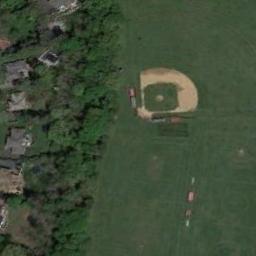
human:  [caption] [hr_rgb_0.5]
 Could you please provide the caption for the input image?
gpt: A baseball diamond on the lawn with some trees and the residential area beside .

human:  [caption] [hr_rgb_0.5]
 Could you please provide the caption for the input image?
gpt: A baseball diamond is in the middle of grass next to many trees .

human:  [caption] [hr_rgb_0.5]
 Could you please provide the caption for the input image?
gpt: There is a baseball diamond in the grass surrounded by the houses and forests .

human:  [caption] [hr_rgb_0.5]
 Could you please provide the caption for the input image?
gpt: There are two baseball fields by the road .

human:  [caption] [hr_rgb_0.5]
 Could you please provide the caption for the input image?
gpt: Many trees are beside the  baseball diamond .